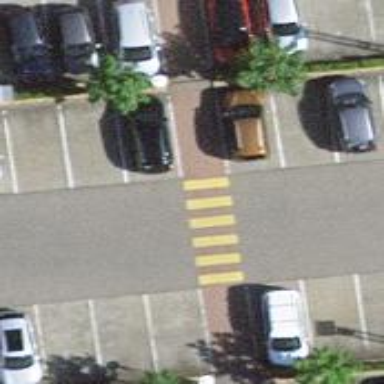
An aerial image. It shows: Uncontrolled zebra crossing on the road.